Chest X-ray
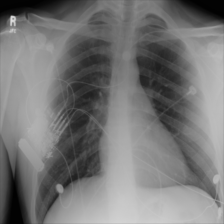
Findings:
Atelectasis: negative
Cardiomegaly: negative
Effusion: negative
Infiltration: negative
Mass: negative
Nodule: negative
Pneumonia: negative
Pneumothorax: negative
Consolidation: negative
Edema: negative
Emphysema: negative
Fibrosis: negative
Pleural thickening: negative
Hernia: negative